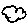
Label: cloud